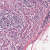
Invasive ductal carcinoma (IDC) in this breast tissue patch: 1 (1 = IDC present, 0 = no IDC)